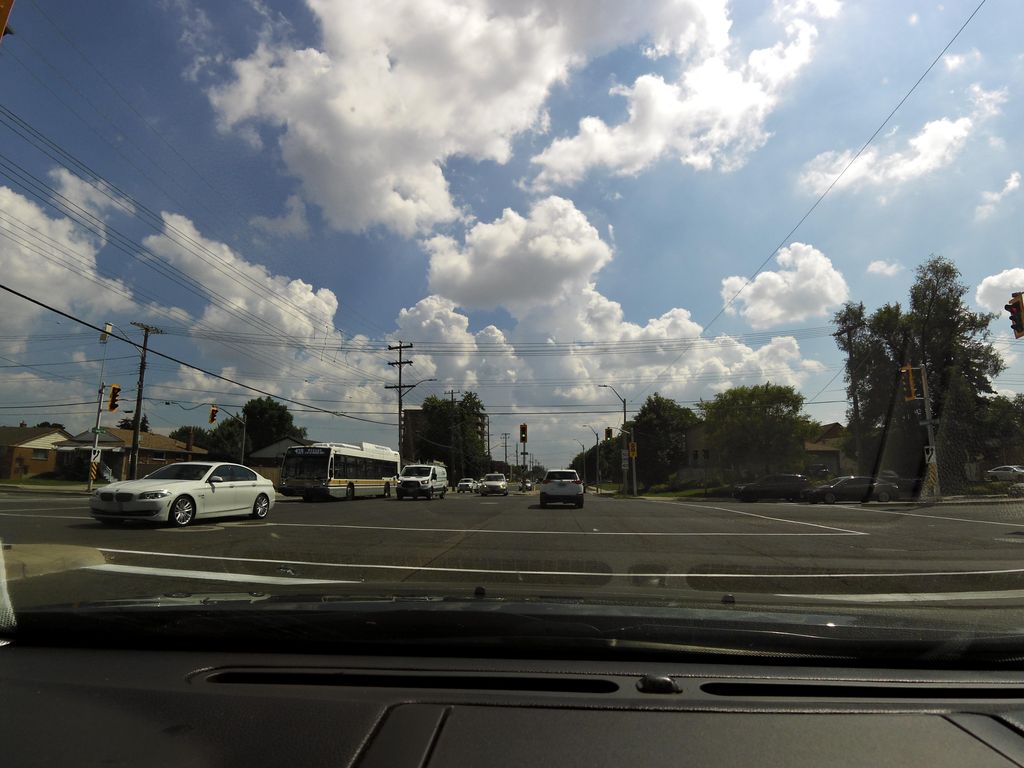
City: hamilton